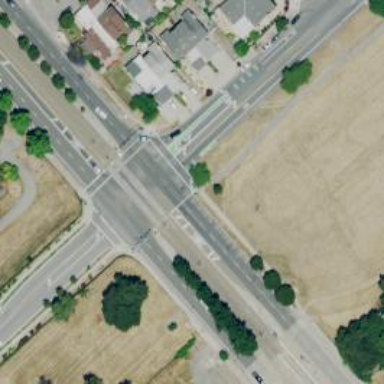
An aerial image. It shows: Solid stop line on the road.